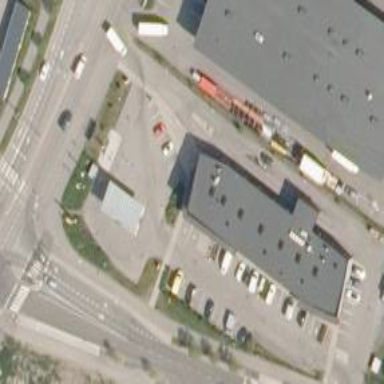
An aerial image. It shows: Convenience shop.